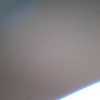
Label: space